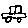
Label: car